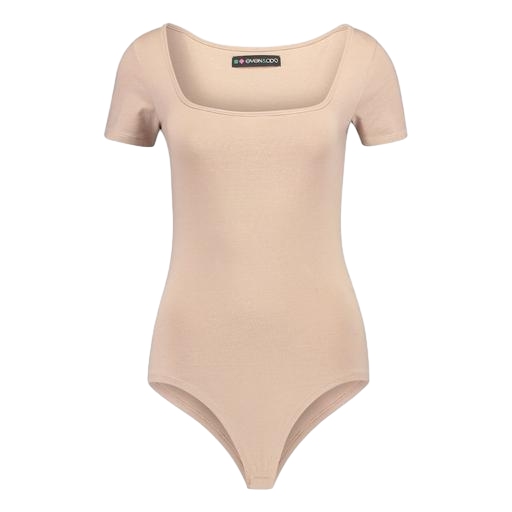
beige scoop tee, square neck, square neckline, white background